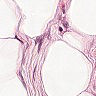
Metastatic tissue present: no